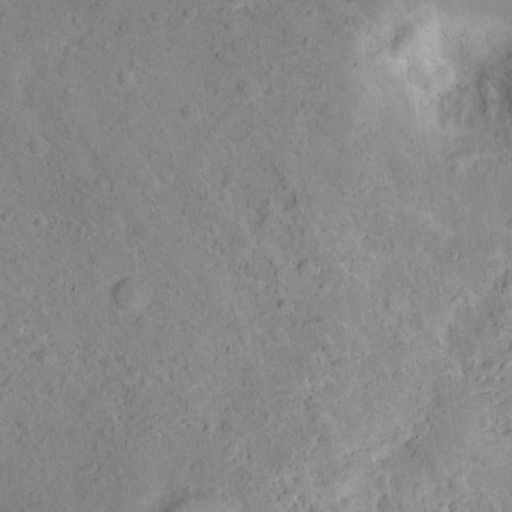
Classes present: Background, Cone